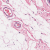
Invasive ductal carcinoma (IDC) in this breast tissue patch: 0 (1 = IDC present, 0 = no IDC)